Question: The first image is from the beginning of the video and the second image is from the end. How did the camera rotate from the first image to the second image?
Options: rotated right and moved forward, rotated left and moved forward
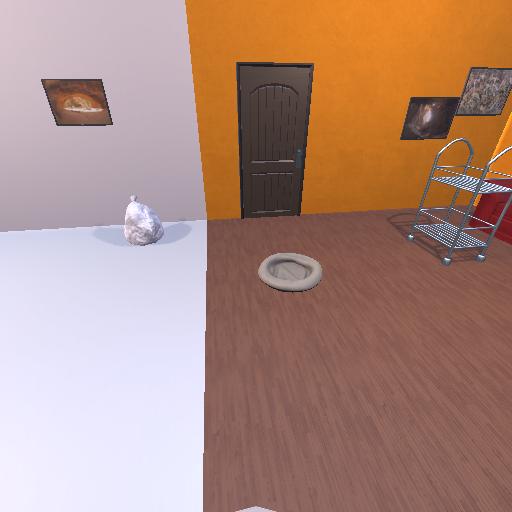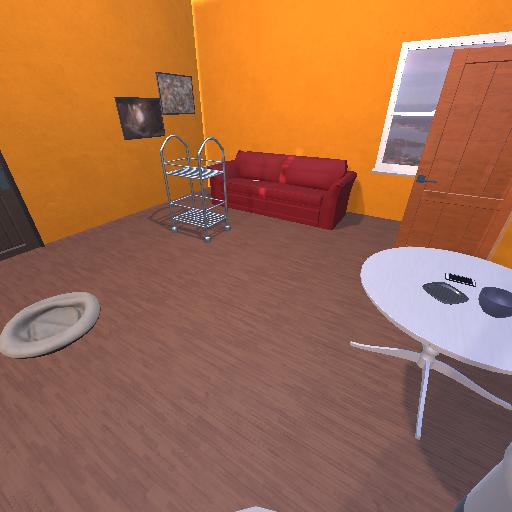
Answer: rotated right and moved forward